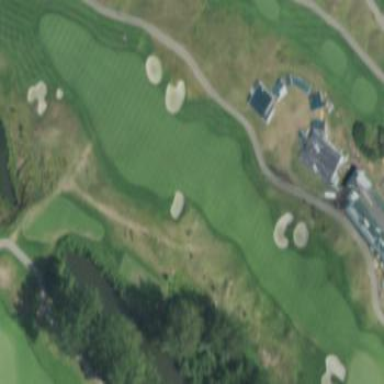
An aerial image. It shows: Rough area on grassy golf course.